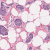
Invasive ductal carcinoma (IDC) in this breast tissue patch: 1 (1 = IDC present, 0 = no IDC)